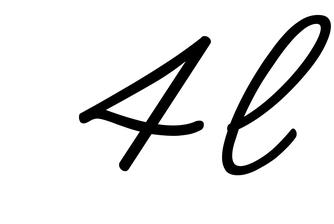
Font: MeowScript-Regular